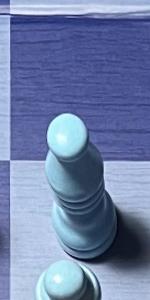
Label: Bishop_White